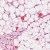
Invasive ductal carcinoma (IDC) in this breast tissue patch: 0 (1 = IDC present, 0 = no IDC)